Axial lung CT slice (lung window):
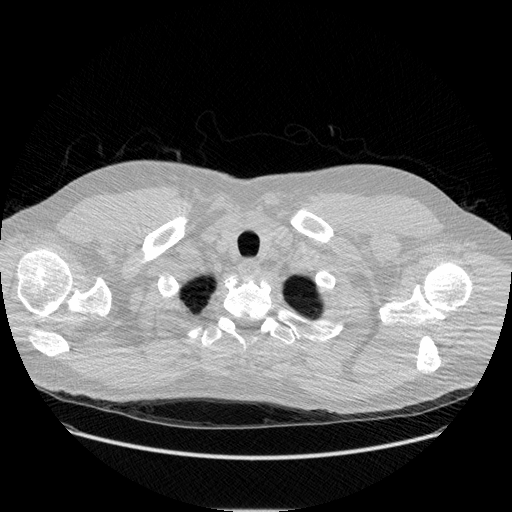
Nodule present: no